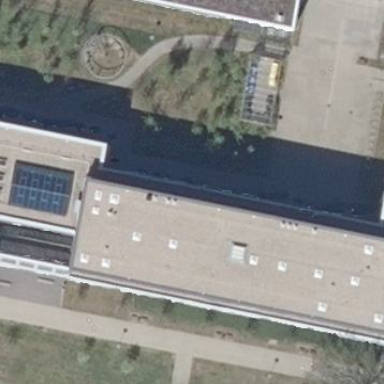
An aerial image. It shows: University building.